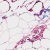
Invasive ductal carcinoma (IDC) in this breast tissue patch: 0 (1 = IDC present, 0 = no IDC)